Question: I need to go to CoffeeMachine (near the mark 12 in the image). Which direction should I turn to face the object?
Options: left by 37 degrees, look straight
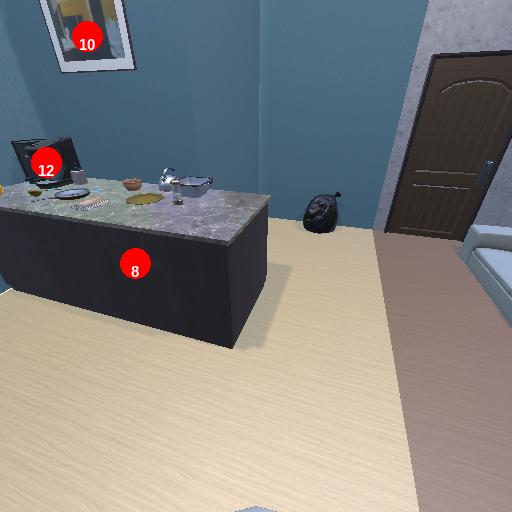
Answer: left by 37 degrees